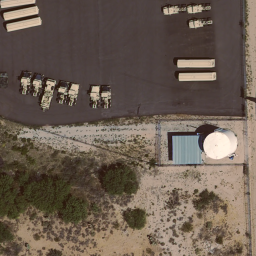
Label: storagetanks